Question: I'm really really new with NodeJs (I have some knowledge of C# Asp.Net MVC and Rails, so I already got the MVC concepts).
I'm following the book The Node Beginner (by Manuel Kiessling). I just stucked at point where I created a simple form with submit button.
The point is that I'm not catching the post in my server side.
This is my server code:
'''
var http = require("http");
var url = require("url");
function start(route, handle) {
function onRequest(request, response) {
var postData = "";
var pathname = url.parse(request.url).pathname;
console.log("Requisition received for " + pathname + ".");
request.setEncoding("utf8");
request.on("data", function(postDataChunk) {
postData += postDataChunk;
console.log("Receiving part of data from POST '" + postDataChunk + "'.");
});
request.addListener("end", function() {
route(handle, pathname, response, postData);
});
}
http.createServer(onRequest).listen(8888);
console.log("Server started");
}
exports.start = start;
'''
When I start my application and go to localhost:8888/start I get in console all the log output. But when I fill the form and try submit, nothing happens.

What am I doing wrong? Post is also a request, right? Why the line console.log("Requisition received for " + pathname + "."); is not being executed when I clik on submit?
PS: All code and other modules can be found on my github <URL>
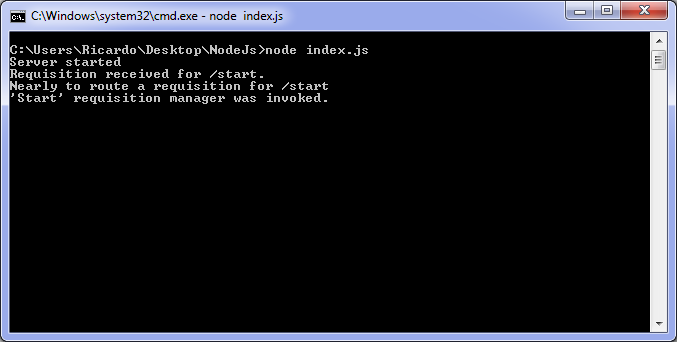
Answer: I cloned your repo and took a look at it. It looks like you're missing a closing quotation mark on the 'content' attribute of your meta tag :)
I really hate putting markup in magic strings like that (for this very reason), but if it's something you must do then I recommend this little trick to make it easier to read:
'''
var body = [
'<html>',
' <head>',
' <meta http-equiv="Content-Type" content="text/html; charset=UTF-8" />',
' </head>',
' <body>',
' <form action="/upload" method="POST">',
' <textarea name="text" rows="20" cols="60"></textarea>',
' <input type="submit" value="Send text" />',
' </form>',
' </body>',
'</html>'
].join('');
'''
That way all your tag indentation is part of the string and won't get mangle by your code formatter if you have one.
With all that said, after you've done your basic learning with your book I highly recommend digging into a framework such as <URL>.
PS - The "Network" tab in Chrome's developer tools is your friend :D

You can see from there that your form isn't making a request to the server at all :)